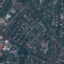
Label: Residential